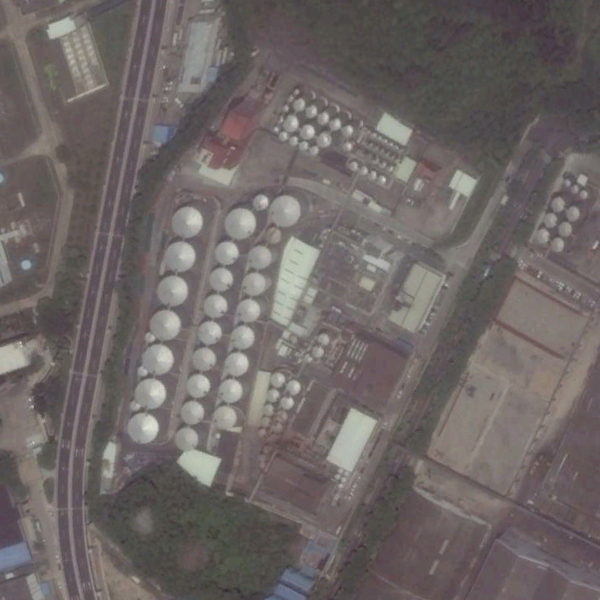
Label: StorageTanks